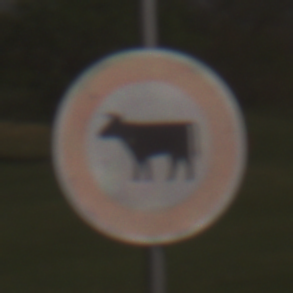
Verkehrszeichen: VerbotViehtrieb
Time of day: Night
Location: Outdoor (Nature)
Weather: Clear
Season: NotSpecified
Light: Natural